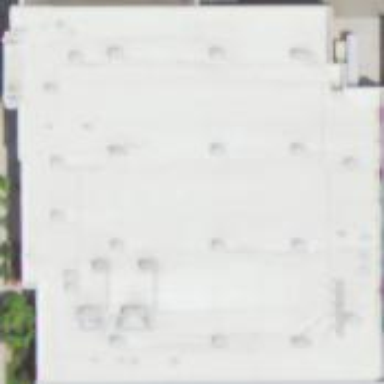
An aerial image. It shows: Department store building.